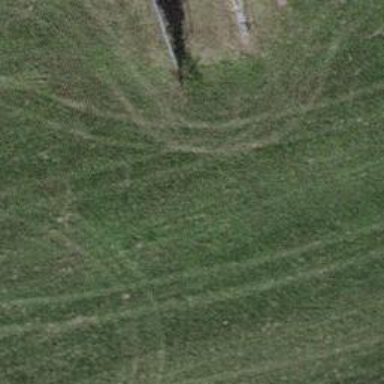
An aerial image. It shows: Track with very rough surface.